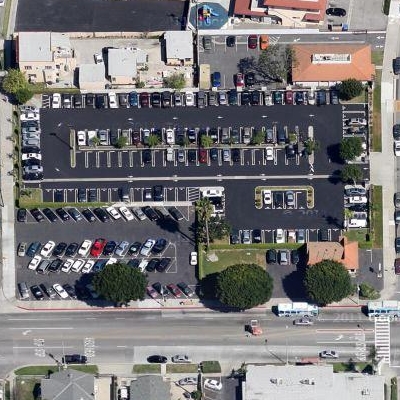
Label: Parking